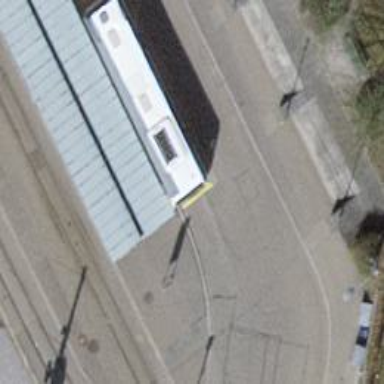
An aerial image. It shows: Platform with shelter for public transport.